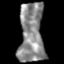
Tissue: skin
Cell type: Epithelial cells
Senescence score: 0.2745
Nuclear area (px): 1443
Mean DAPI intensity: 138.931